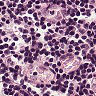
Metastatic tissue present: no